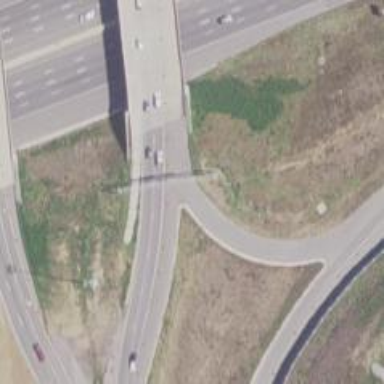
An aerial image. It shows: Motorway link at diverging diamond interchange (DDI) junction.